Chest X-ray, PA view. Patient: 66 years old, sex F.
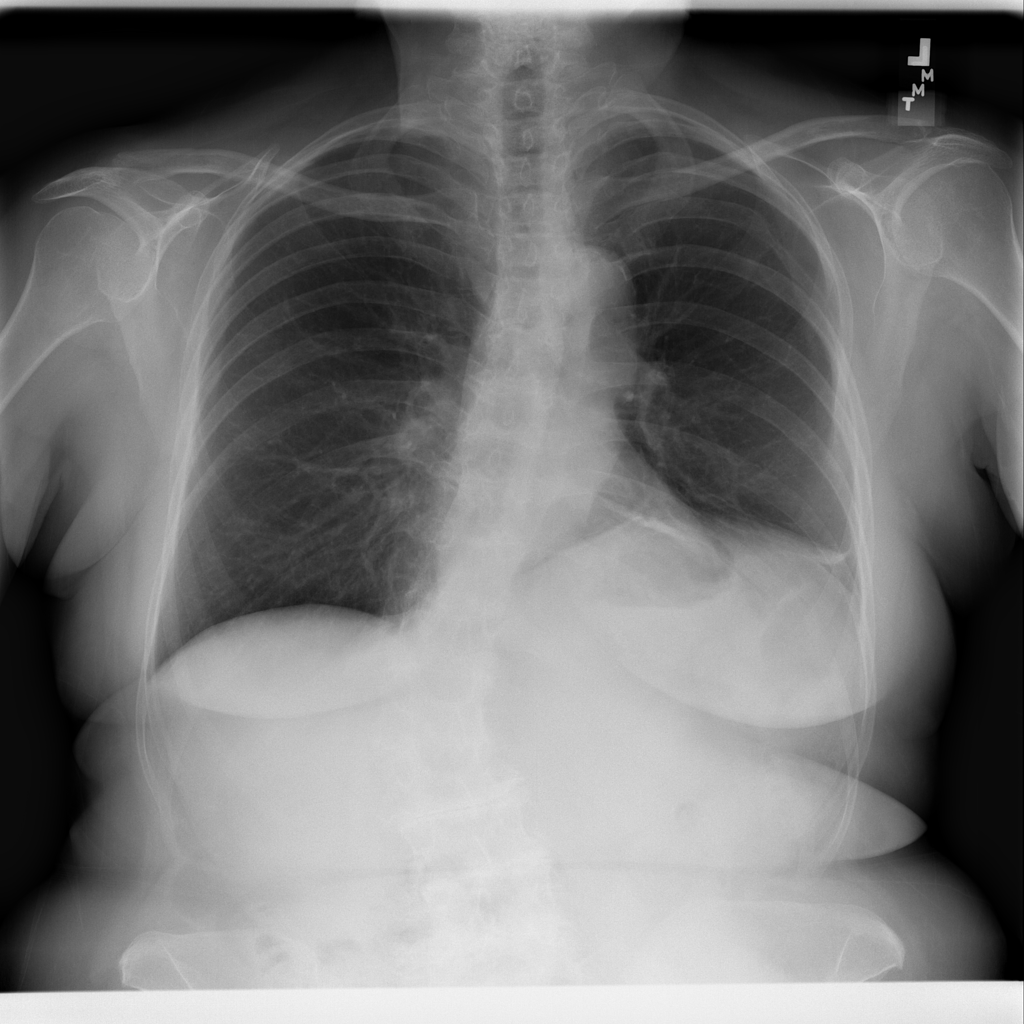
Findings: Atelectasis, Fibrosis